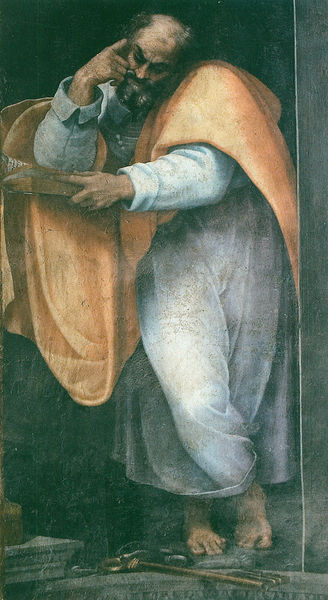
Titel: Heiliger Petrus
Künstler: Sebastiano del Piombo
Institution: Rom, Cappella Borgherini in der Kirche San Pietro in Montorio
Schlagwörter: blau, gemälde, mann, schatten, umhang, weiß, finger, grau, licht, orange, rot, ornament, bart, augen, bibel, blass, mensch, sockel, stehen, hände, öl, gewand, gold, renaissance, hellblau, füße, italien, treppe, detail, glatze, lesen, melancholie, nachdenklich, ellenbogen, nische, philosoph, buch, denken, barfuß, denker, haarkranz, halbglatze, pult, sims, christlich, heiliger, fresko, schlüssel, petrus, tonsur, apostel, maierismus, philospoh